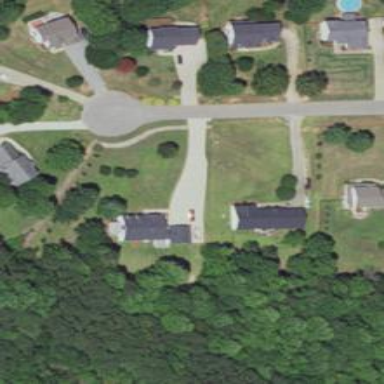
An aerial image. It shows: Driveway leading to service road.